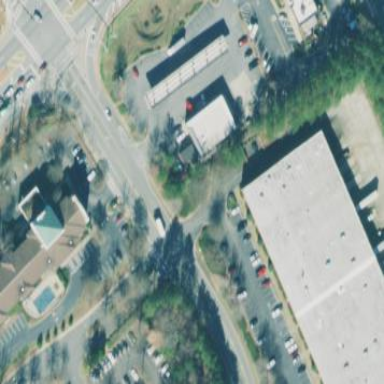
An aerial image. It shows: Commercial building.